Interaction volume radius: 5 \u00c5
Interaction volume height: 35 \u00c5
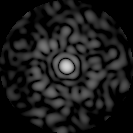
Disorder parameter: 0.8222